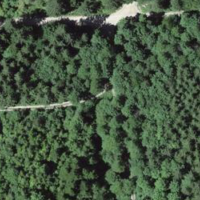
EUNIS habitat code: 41
Species observed at this site:
Gonepteryx rhamni